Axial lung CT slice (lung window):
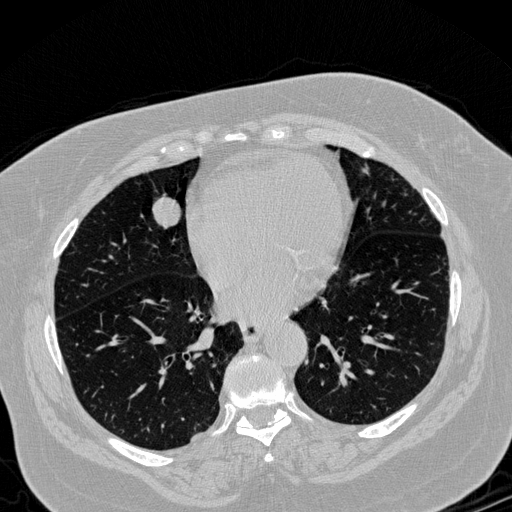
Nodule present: yes
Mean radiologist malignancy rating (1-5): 4